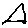
Label: triangle